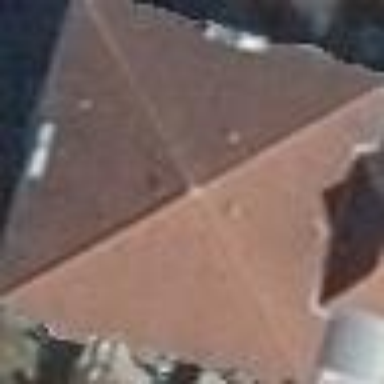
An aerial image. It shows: Building with pyramidal roof.